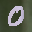
Label: 0